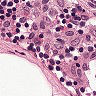
Metastatic tissue present: no